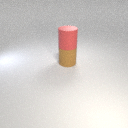
large red rubber cylinder above large brown rubber cylinder